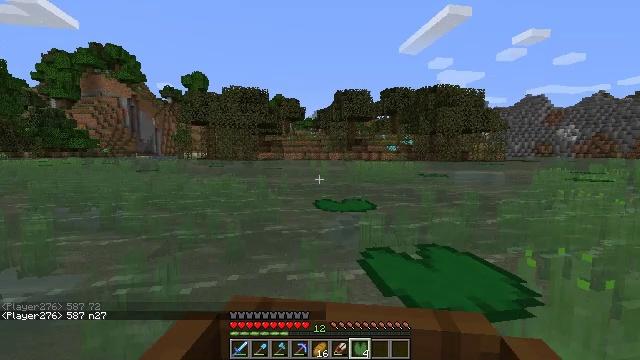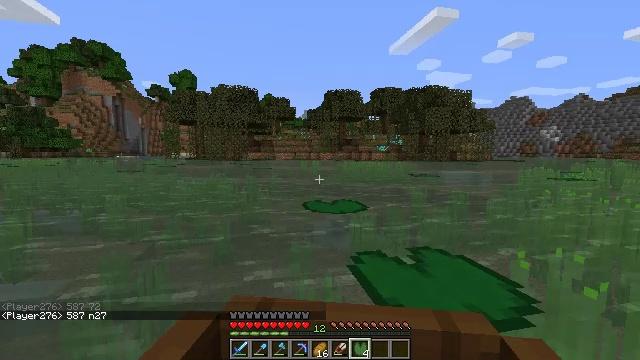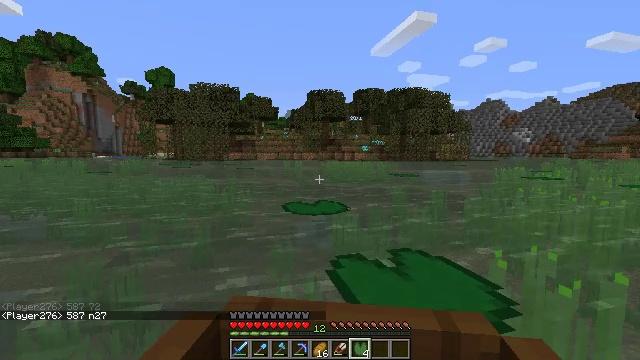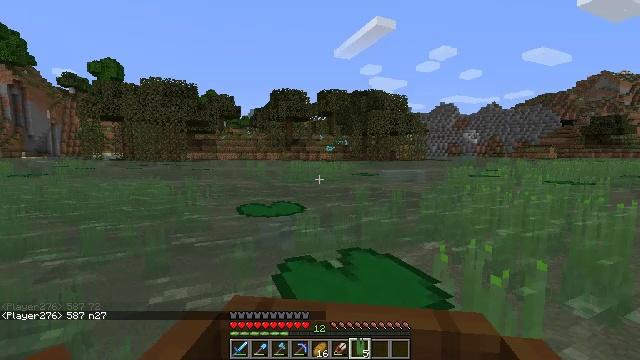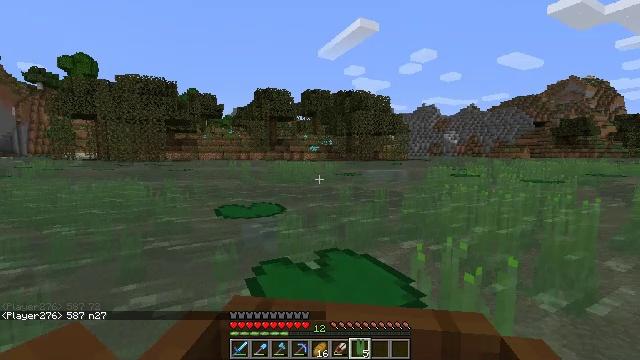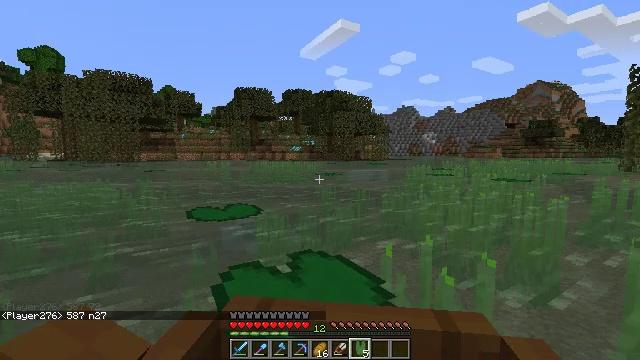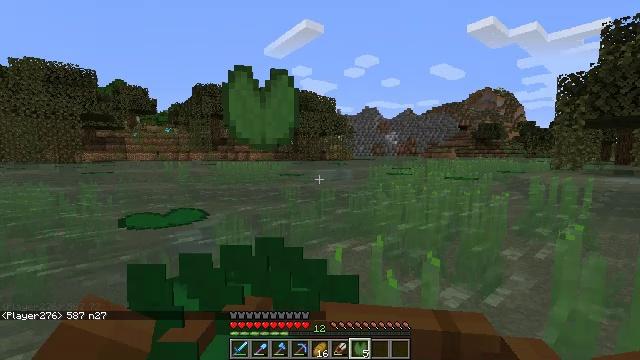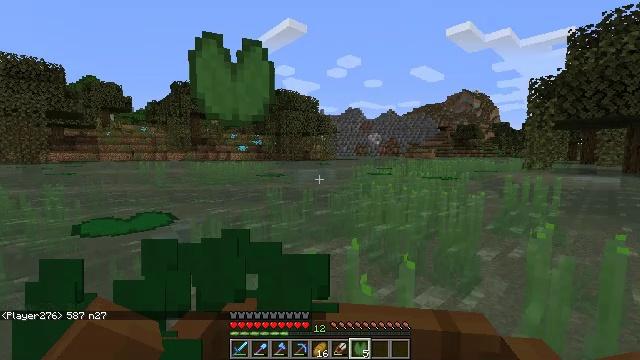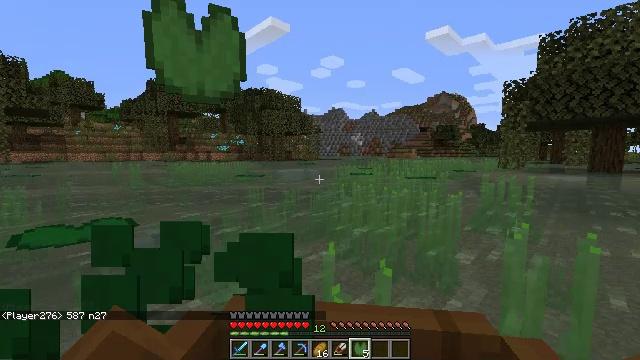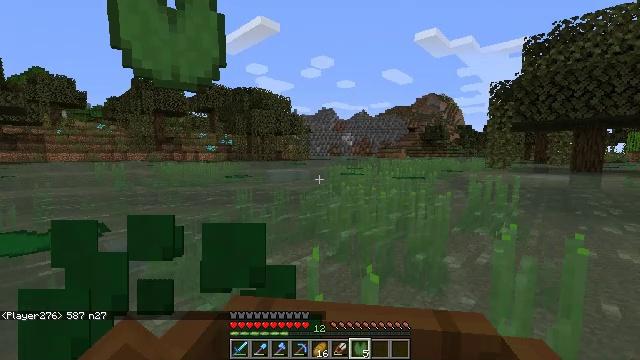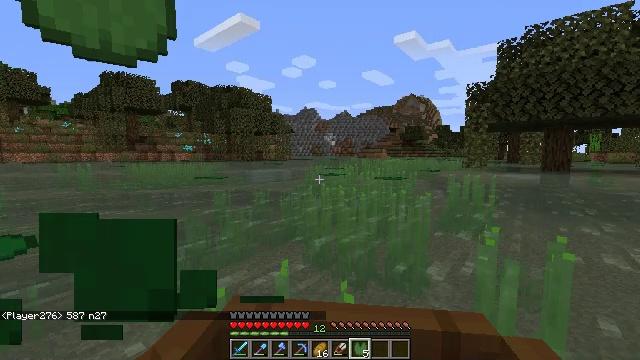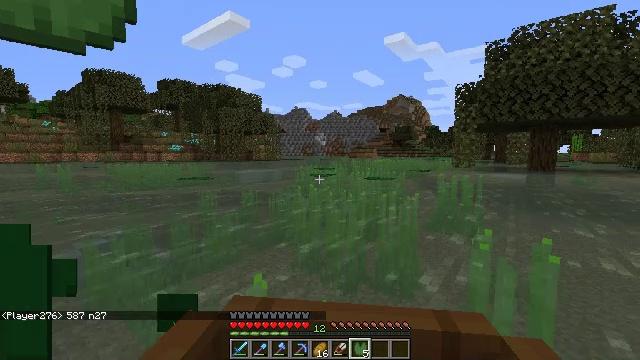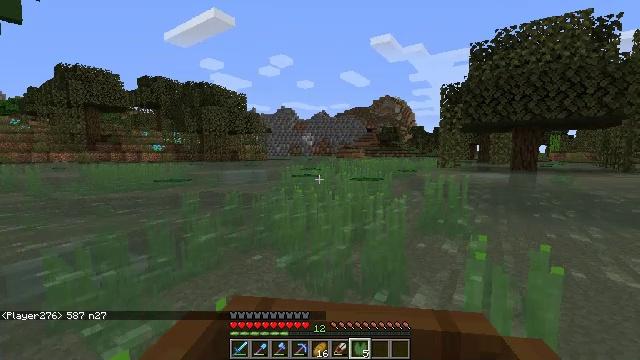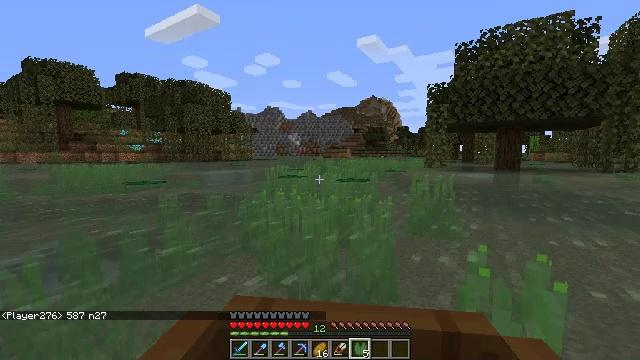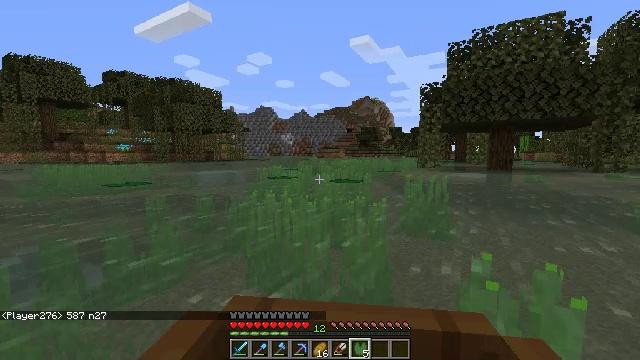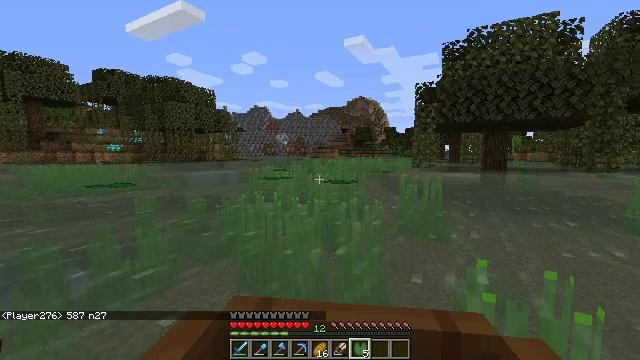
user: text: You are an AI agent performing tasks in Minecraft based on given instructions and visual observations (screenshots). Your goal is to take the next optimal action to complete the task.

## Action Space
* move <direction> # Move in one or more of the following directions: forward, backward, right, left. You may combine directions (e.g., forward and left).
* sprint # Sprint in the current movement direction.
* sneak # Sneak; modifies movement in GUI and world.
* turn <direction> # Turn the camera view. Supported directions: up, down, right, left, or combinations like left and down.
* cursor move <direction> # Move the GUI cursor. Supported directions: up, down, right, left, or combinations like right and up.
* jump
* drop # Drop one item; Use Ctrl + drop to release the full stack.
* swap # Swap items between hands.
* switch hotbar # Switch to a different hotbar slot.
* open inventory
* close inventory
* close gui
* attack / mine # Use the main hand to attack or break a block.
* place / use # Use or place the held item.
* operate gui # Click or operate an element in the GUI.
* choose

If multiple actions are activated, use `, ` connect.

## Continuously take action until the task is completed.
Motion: motion action
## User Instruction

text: Mine seagrass underwater.
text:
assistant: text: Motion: move forward and move right
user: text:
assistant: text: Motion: move forward and move right
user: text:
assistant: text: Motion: move forward and move right
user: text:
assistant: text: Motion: move forward
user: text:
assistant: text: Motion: move forward
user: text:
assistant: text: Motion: move forward
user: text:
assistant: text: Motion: move forward
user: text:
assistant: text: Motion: move forward
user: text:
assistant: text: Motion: move forward
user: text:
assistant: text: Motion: move forward
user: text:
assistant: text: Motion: move forward
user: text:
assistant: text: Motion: move forward
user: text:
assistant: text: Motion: move forward
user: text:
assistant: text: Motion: move forward
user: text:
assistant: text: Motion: move forward
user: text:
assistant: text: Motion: move forward
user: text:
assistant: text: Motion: move forward
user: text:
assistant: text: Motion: move forward
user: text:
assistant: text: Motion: move forward
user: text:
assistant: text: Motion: move forward
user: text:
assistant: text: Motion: move forward
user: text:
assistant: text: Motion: move forward
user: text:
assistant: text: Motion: move forward
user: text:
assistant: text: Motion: move forward
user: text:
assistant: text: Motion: move forward
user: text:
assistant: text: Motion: move forward
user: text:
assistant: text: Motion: move forward
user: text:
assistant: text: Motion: move forward
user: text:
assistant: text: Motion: move forward
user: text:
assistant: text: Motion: move forward